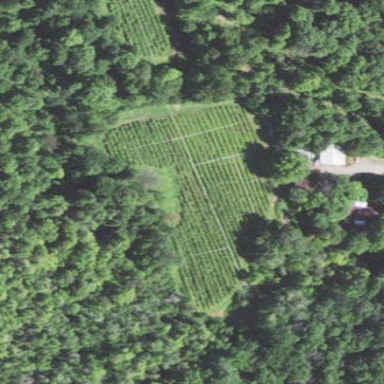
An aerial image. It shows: Orchard filled with blueberry plants.